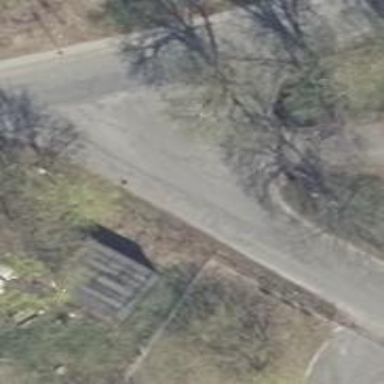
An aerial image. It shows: Asphalt driveway used as service road.